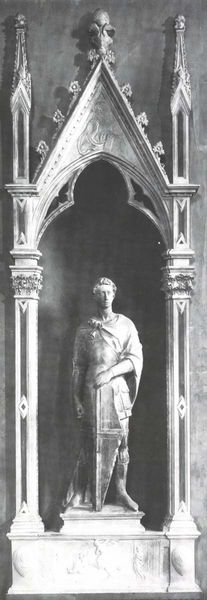
Titel: Hl. Georg
Künstler: Donatello
Institution: Florenz, Bargello
Schlagwörter: mann, umhang, holz, kleid, schwarz, säule, säulen, weiss, dach, wand, arm, mensch, sockel, kirche, figur, turm, skulptur, statue, spitz, bildhauerei, fuss, dom, schwert, lilie, altar, krieger, fialen, cäsar, zitadelle, alexander, skuptur, skulp